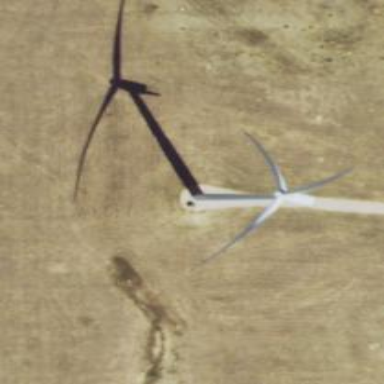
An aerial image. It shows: Wind generator powered by horizontal-axis wind turbine.